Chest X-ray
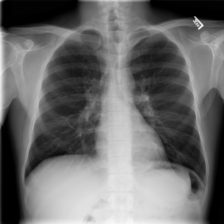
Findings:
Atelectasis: negative
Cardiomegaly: negative
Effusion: negative
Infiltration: negative
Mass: negative
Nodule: negative
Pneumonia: negative
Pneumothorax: negative
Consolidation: negative
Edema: negative
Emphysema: negative
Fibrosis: negative
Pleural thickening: negative
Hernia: negative